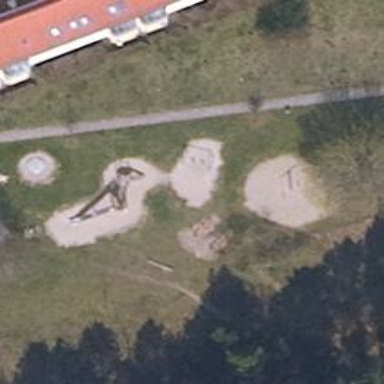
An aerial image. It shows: Playground area for leisure land.